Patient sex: F
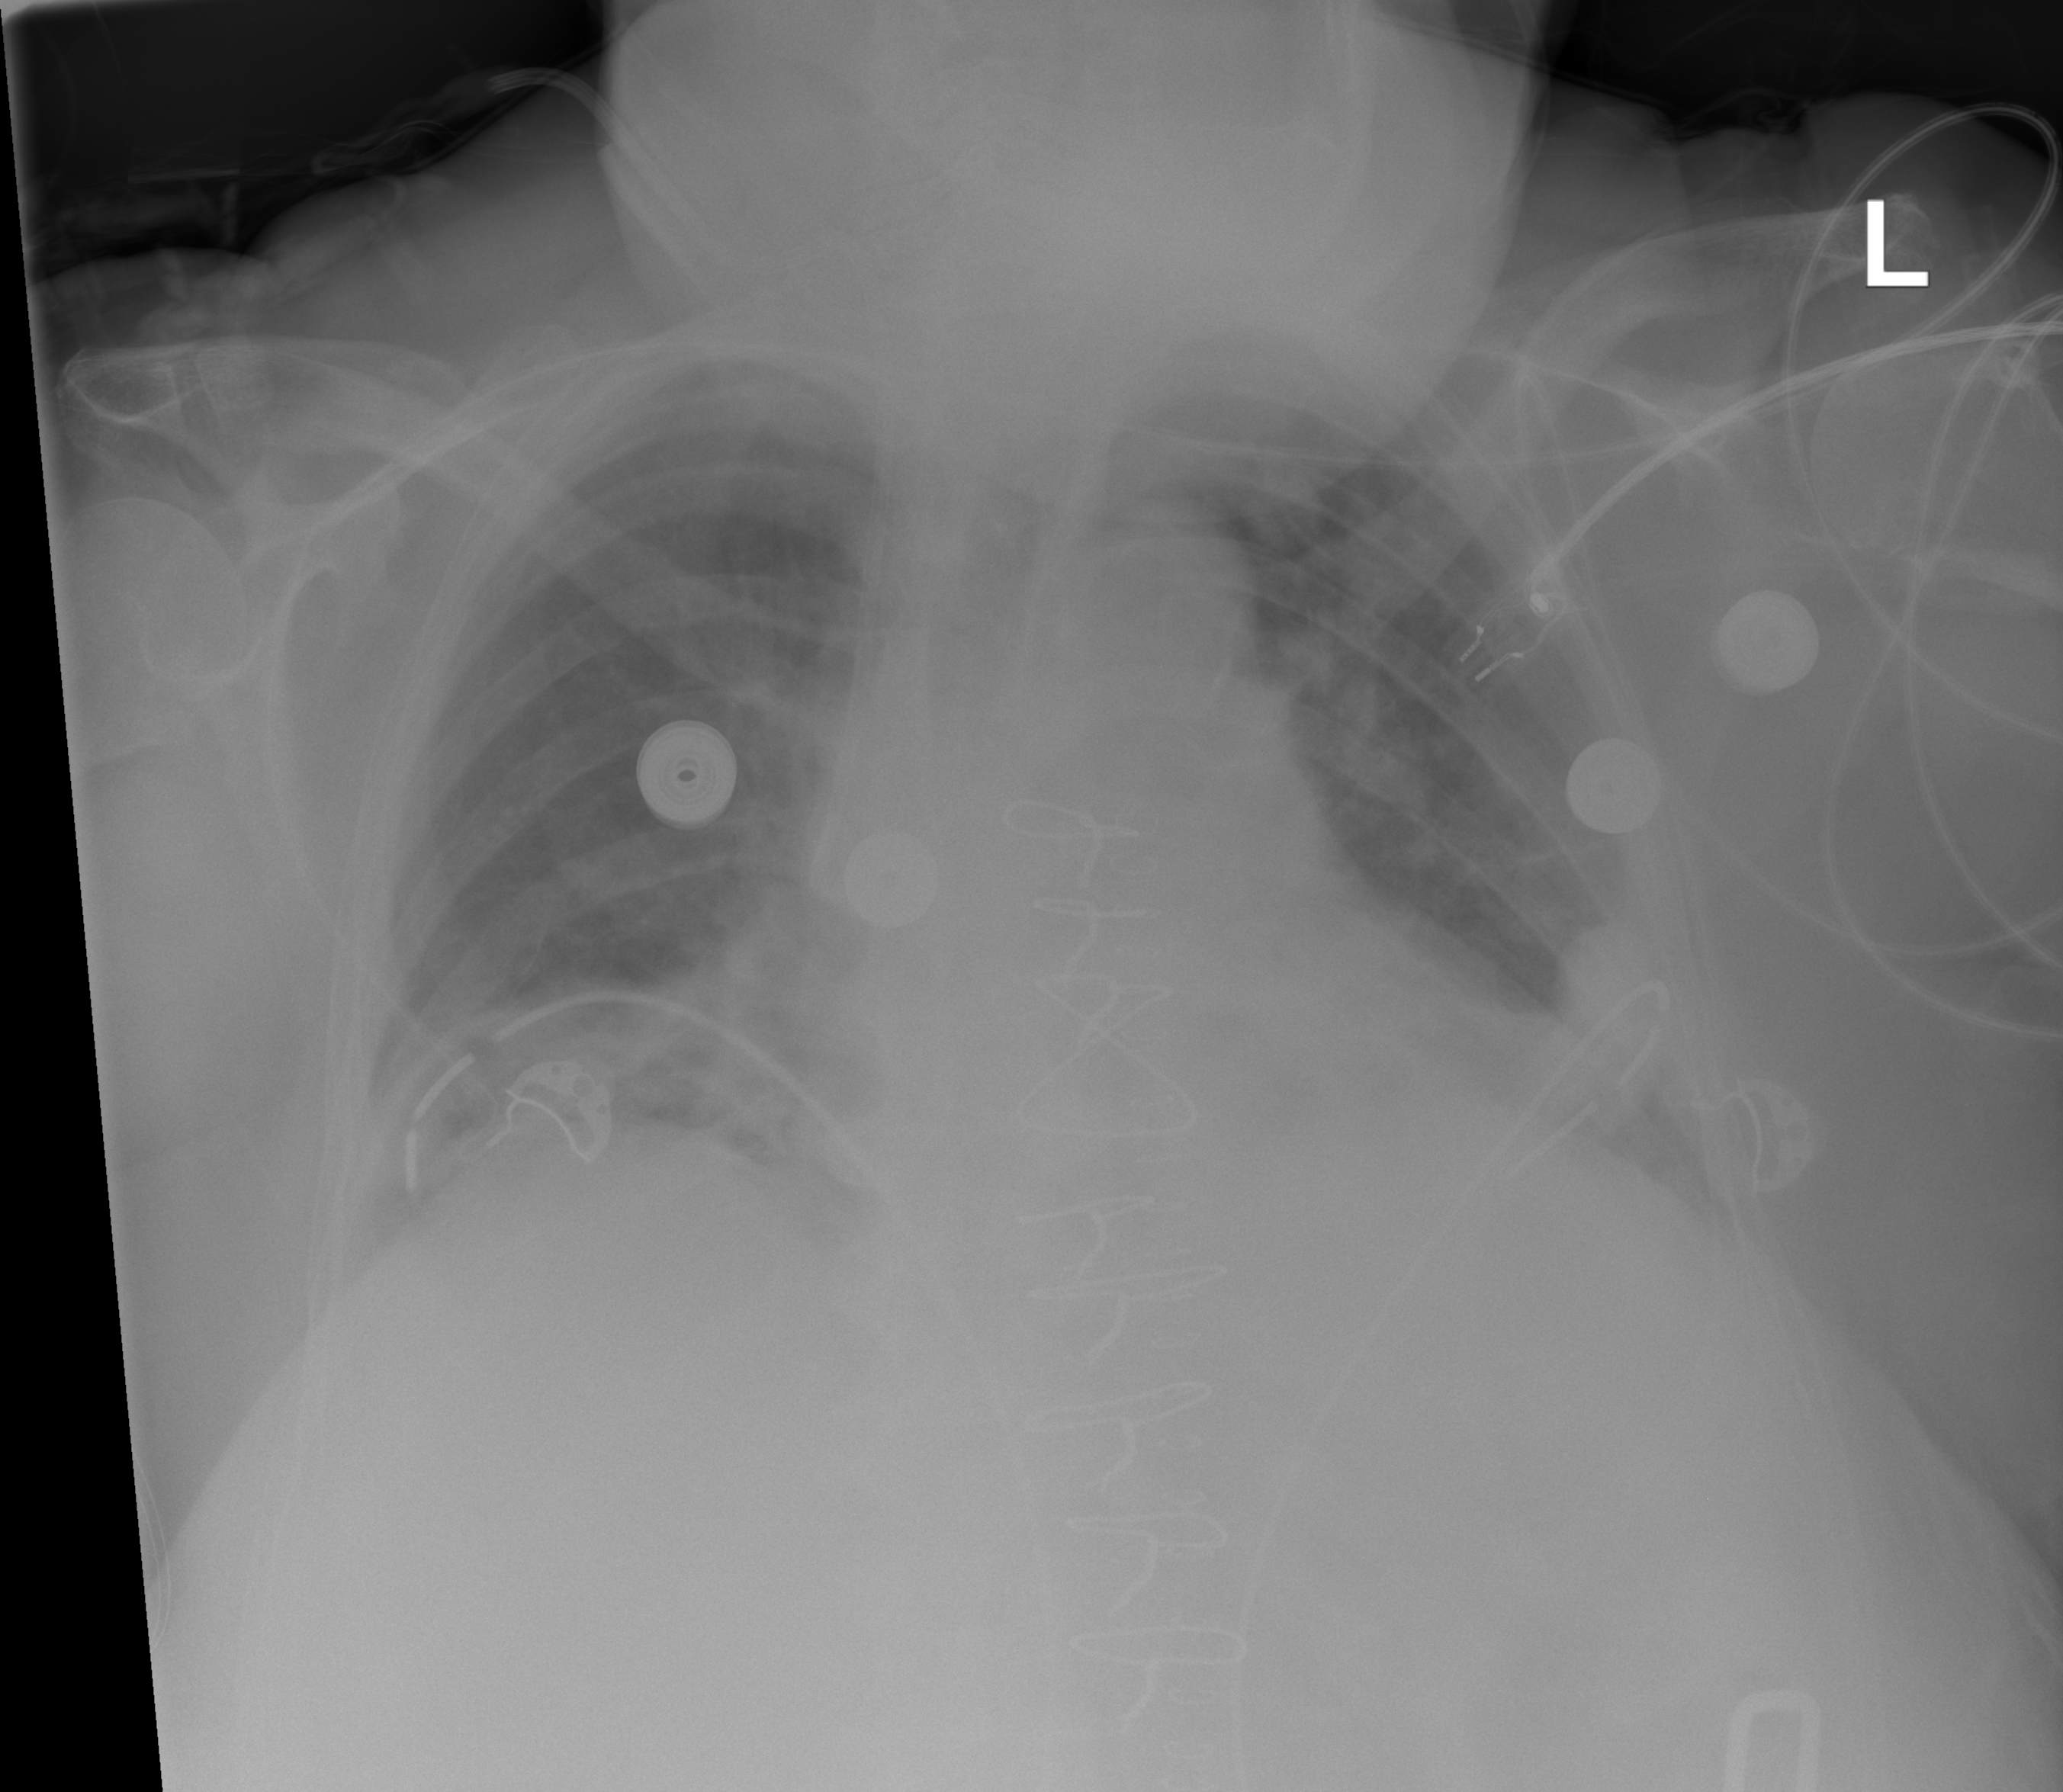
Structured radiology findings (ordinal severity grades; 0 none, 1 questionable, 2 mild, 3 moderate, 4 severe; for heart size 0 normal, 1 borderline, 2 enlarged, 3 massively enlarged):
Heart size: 0
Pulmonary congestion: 0
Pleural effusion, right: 0
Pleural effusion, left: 0
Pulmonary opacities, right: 0
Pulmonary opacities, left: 2
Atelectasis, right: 3
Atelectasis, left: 3